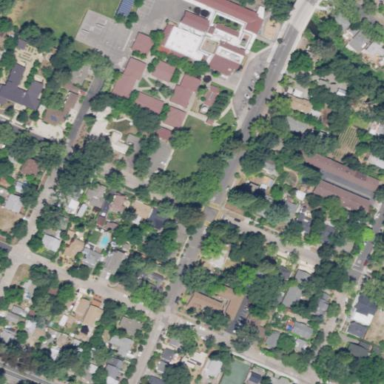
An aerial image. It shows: School.